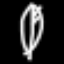
Label: leaf